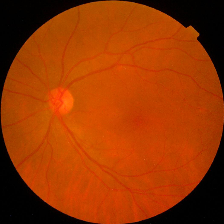
Diabetic retinopathy grade: No DR